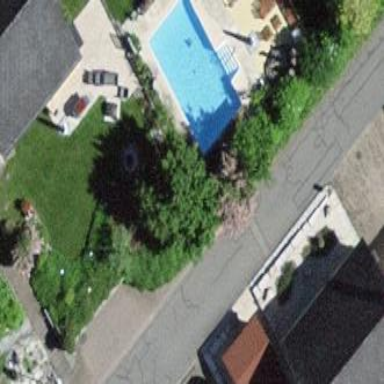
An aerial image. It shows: Swimming pool located in leisure land.